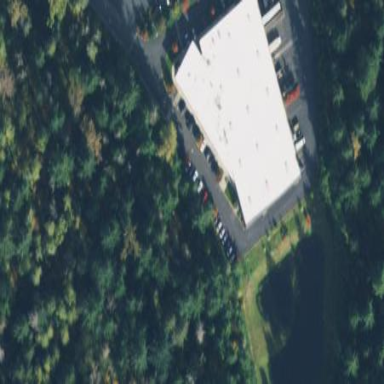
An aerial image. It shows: Commercial building.